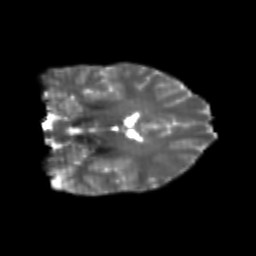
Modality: T2w
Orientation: coronal
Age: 20
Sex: female
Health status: healthy
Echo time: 0.074 s